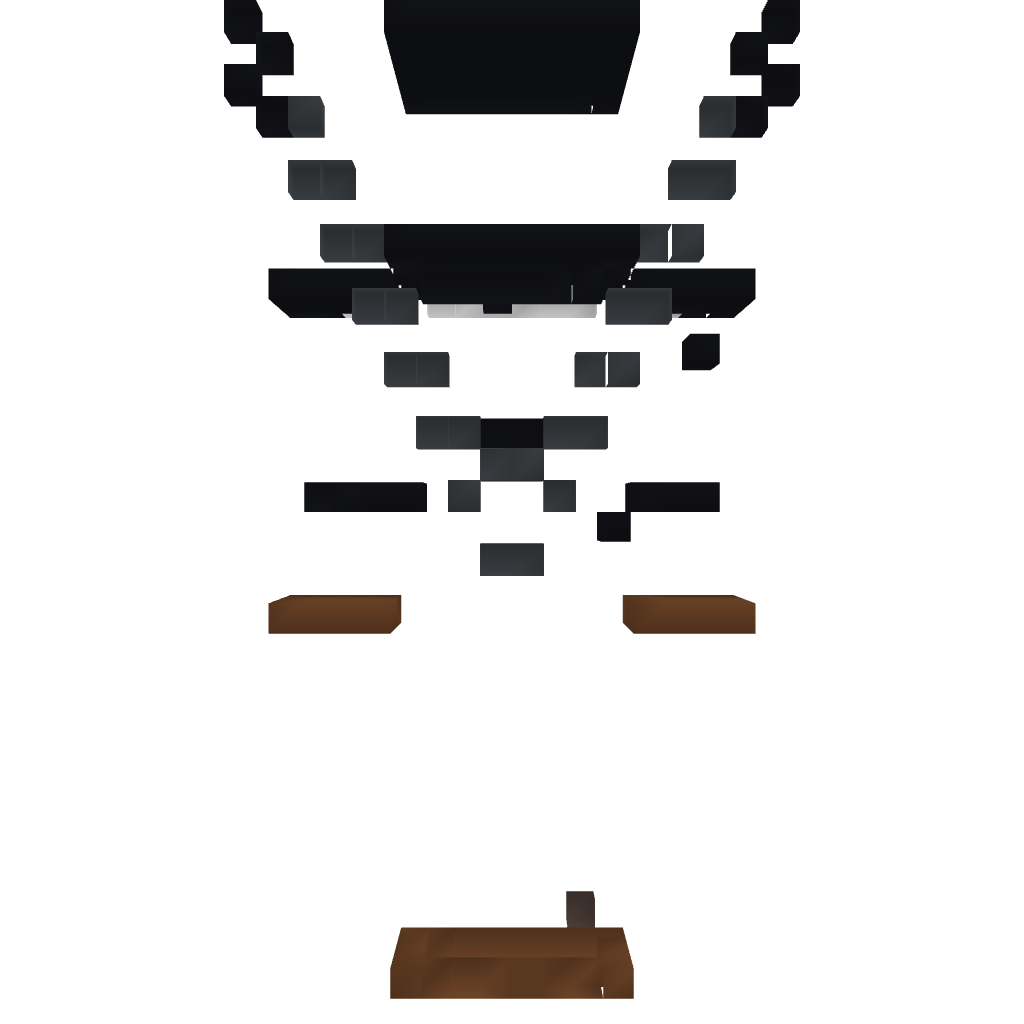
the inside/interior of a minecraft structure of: Immortal Statue